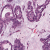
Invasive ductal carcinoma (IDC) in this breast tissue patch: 1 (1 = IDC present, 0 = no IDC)